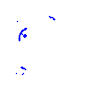
Particle: proton